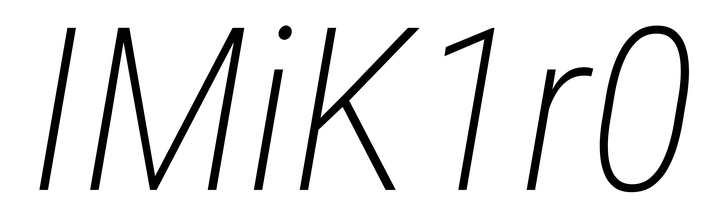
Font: Roboto-Italic_Condensed_ExtraLight_Italic